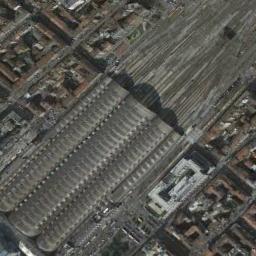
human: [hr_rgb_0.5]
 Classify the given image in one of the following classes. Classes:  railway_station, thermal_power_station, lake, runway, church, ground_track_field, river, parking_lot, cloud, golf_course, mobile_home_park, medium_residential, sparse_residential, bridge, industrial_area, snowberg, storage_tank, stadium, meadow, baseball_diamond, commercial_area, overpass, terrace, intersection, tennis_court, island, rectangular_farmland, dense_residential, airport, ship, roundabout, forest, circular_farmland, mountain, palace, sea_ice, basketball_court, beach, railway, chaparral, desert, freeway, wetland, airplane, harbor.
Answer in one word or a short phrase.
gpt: railway_station